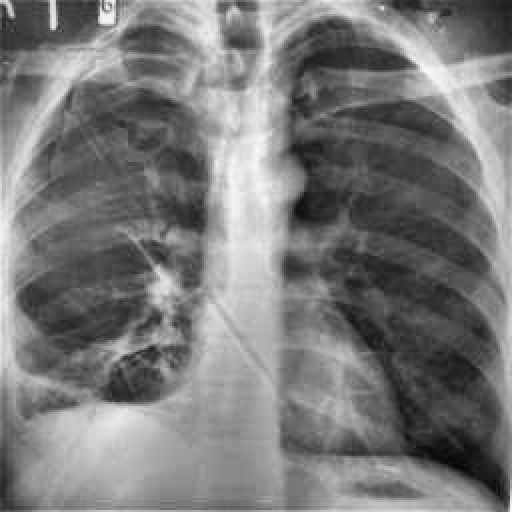
Finding: TUBERCULOSIS